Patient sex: M
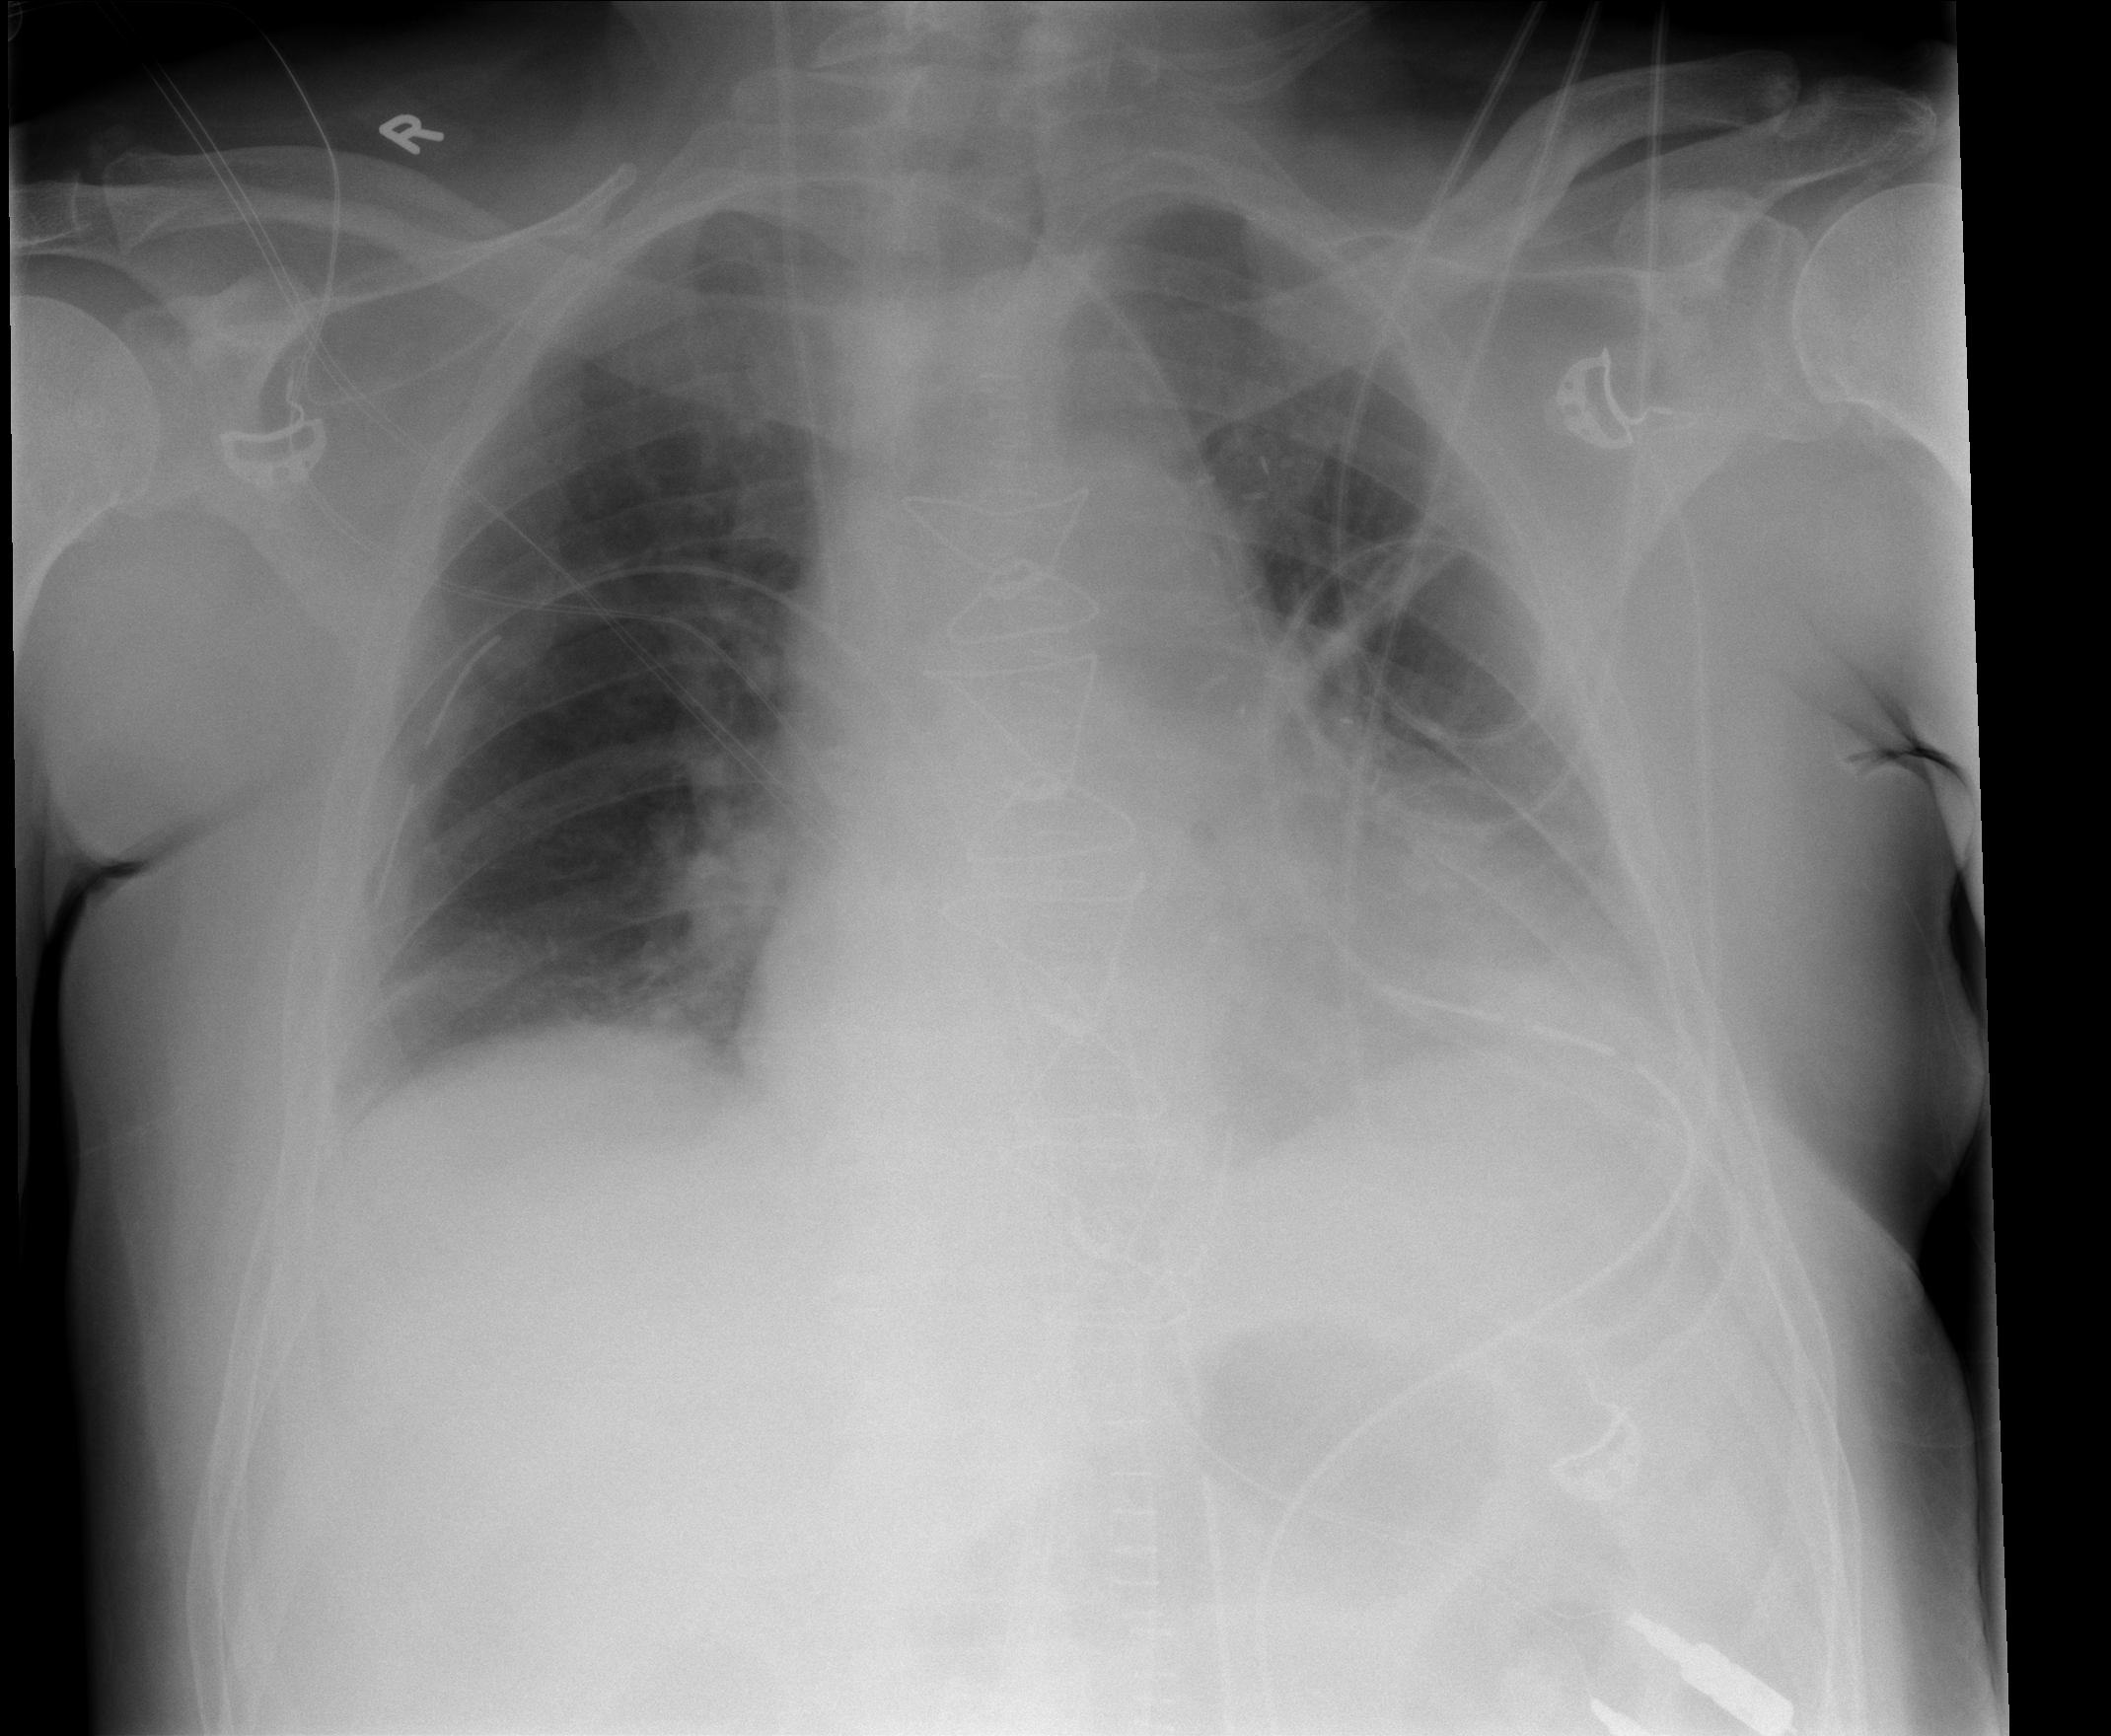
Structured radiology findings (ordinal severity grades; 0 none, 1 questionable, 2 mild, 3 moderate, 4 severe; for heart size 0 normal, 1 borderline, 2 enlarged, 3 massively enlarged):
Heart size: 2
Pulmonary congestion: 2
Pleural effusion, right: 0
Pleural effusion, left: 0
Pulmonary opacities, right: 0
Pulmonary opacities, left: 0
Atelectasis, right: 2
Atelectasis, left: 2